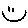
Label: smiley face